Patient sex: M
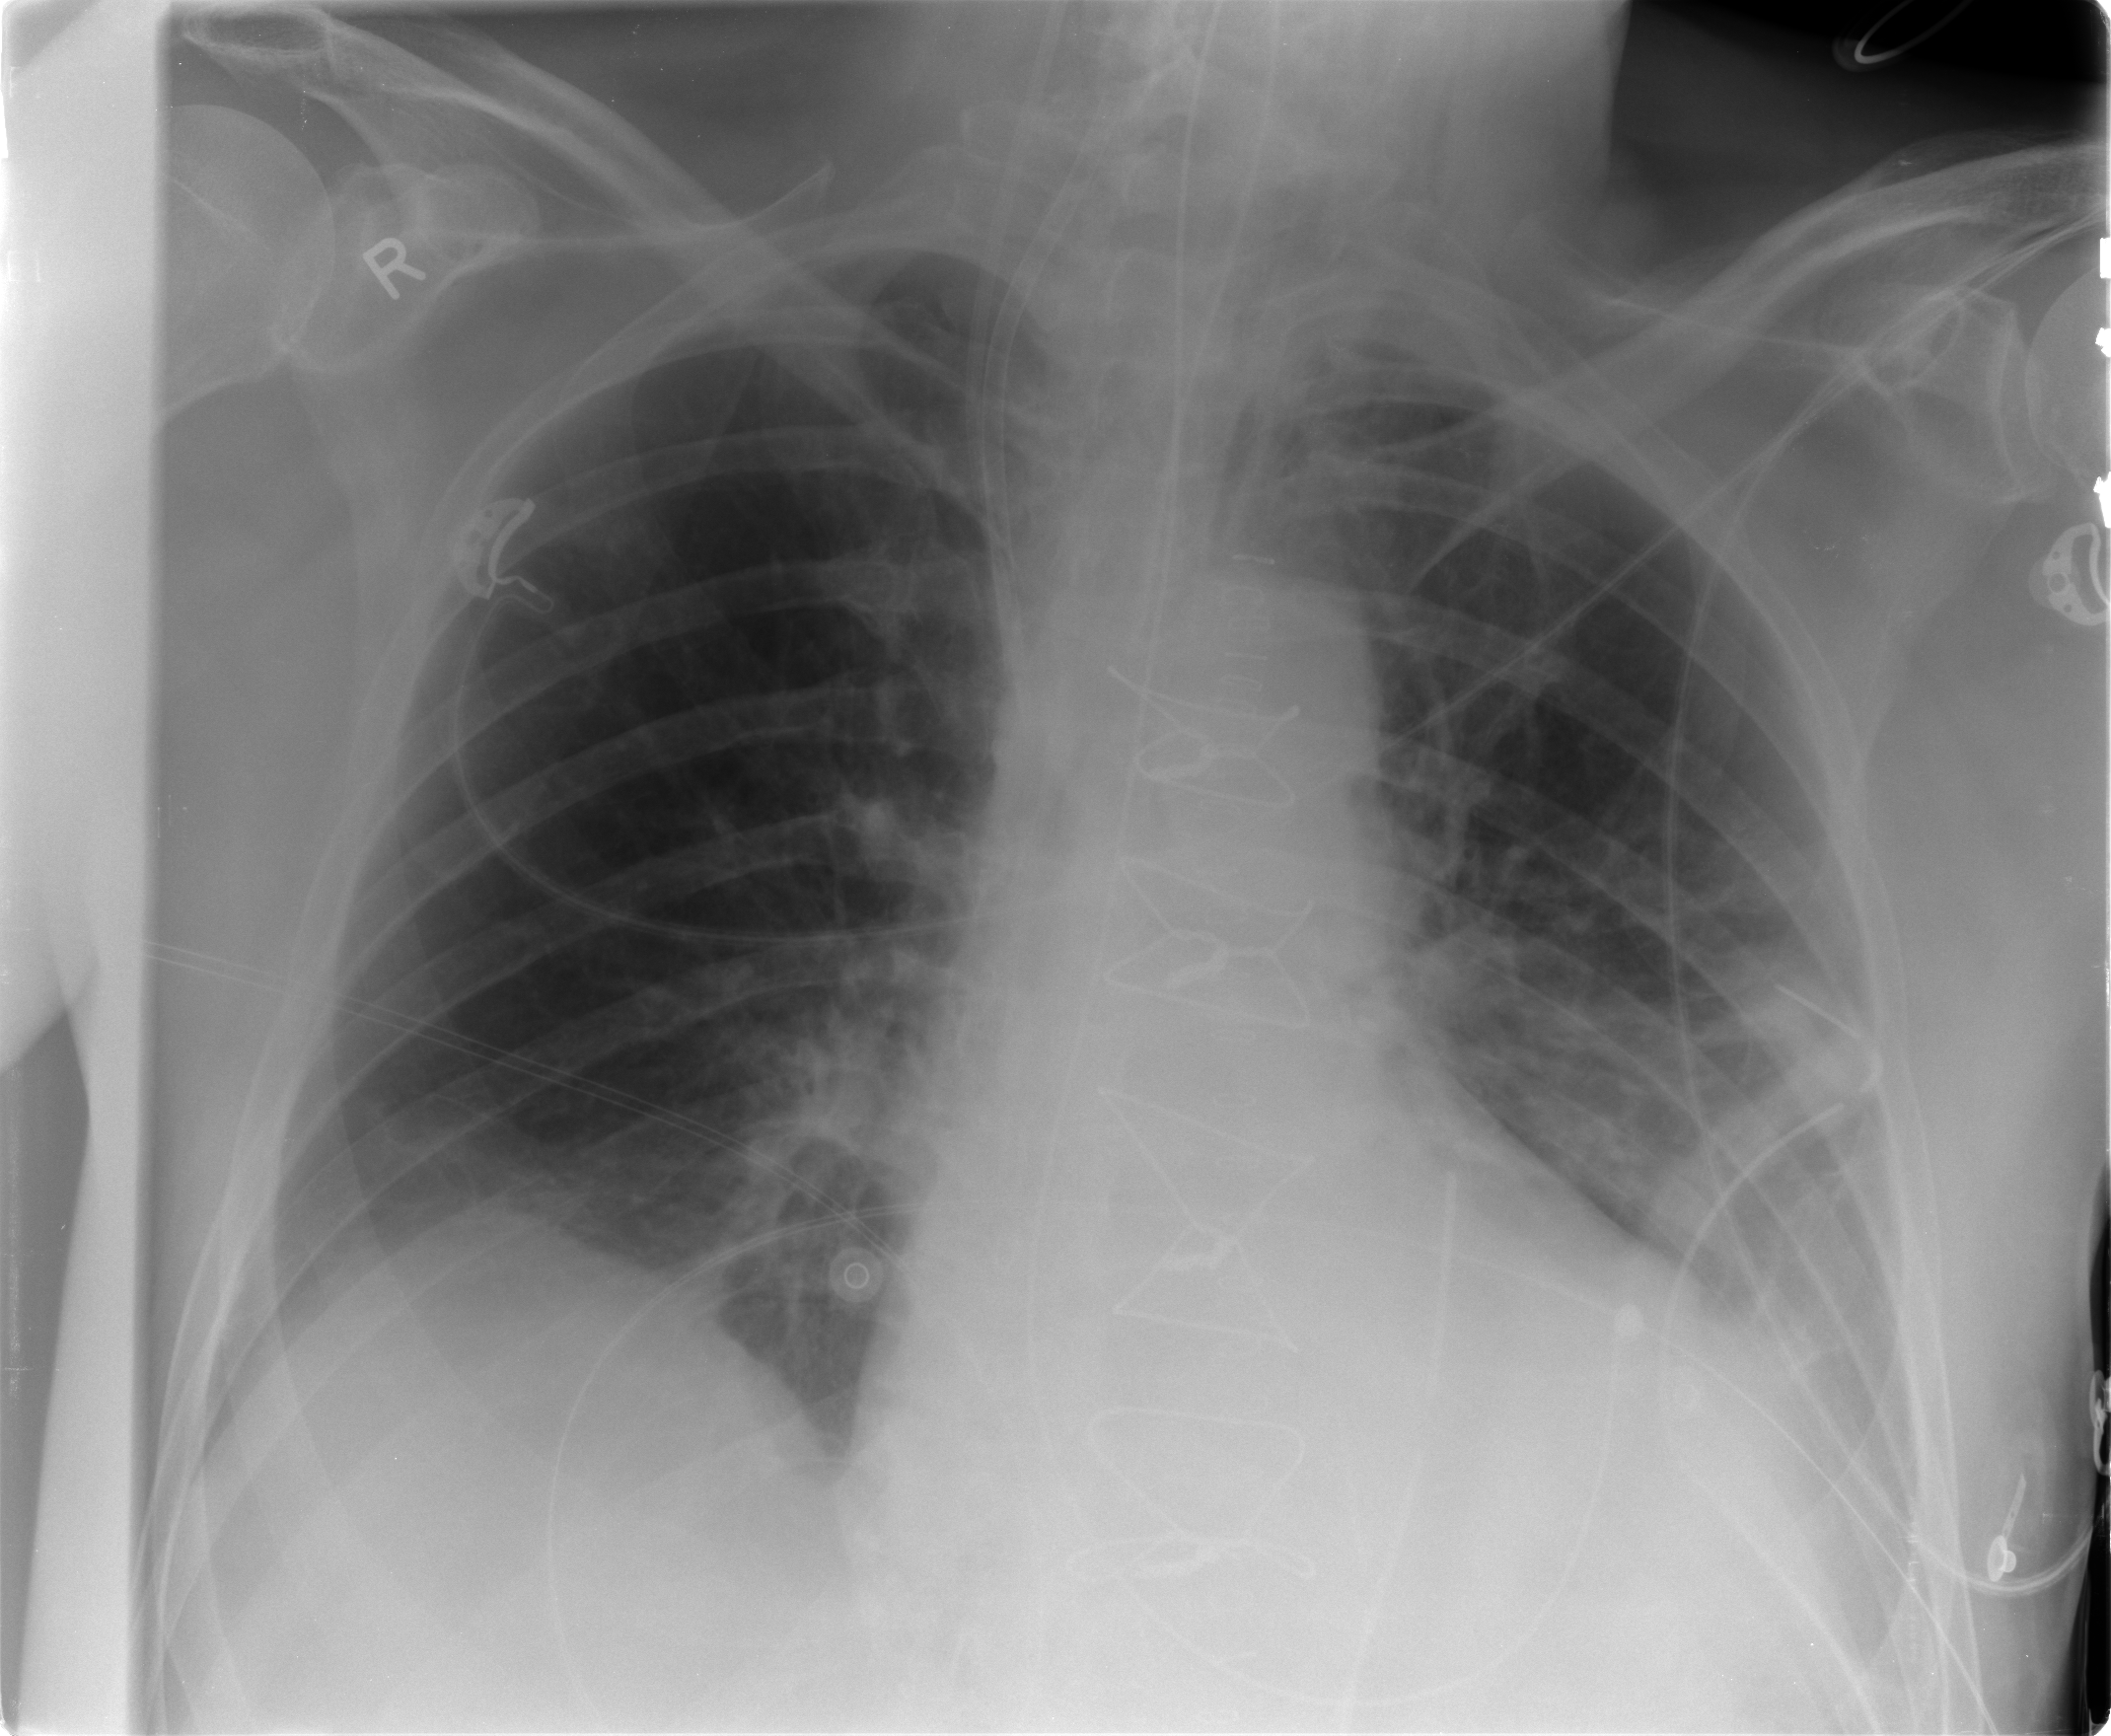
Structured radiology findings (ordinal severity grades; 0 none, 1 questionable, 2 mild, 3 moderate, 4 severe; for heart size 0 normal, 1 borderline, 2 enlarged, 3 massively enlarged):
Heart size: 2
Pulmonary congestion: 1
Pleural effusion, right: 0
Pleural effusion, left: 2
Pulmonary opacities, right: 0
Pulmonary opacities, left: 2
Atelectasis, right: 2
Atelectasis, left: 2